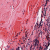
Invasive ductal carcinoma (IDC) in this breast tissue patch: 1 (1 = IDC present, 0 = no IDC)